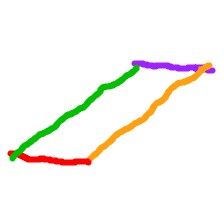
Shape: parallelogram